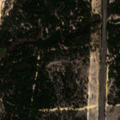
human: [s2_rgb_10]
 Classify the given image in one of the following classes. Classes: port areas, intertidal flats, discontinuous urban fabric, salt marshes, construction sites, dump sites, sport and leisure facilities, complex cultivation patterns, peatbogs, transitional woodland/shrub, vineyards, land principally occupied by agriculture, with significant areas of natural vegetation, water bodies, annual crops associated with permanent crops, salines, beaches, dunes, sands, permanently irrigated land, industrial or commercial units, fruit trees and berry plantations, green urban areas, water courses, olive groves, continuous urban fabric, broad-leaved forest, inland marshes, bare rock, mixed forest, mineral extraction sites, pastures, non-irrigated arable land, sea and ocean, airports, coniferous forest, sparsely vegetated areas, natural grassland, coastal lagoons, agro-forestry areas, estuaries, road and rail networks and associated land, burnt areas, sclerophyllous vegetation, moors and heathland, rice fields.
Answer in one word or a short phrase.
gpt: coniferous forest, transitional woodland/shrub